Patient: sex M, age 29
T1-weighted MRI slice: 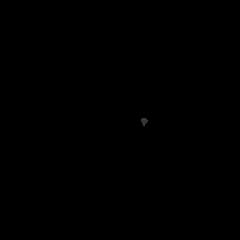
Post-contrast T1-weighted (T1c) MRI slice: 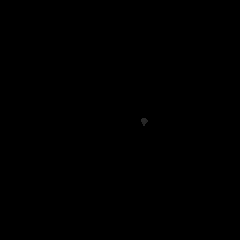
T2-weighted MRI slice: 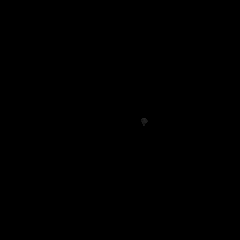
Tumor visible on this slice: no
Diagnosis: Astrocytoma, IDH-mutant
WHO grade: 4